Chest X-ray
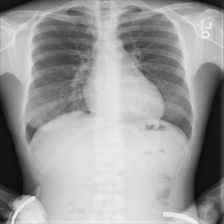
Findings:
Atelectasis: negative
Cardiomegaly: negative
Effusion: negative
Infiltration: negative
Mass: negative
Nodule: negative
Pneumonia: negative
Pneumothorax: negative
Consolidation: negative
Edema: negative
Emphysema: negative
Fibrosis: negative
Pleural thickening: negative
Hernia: negative